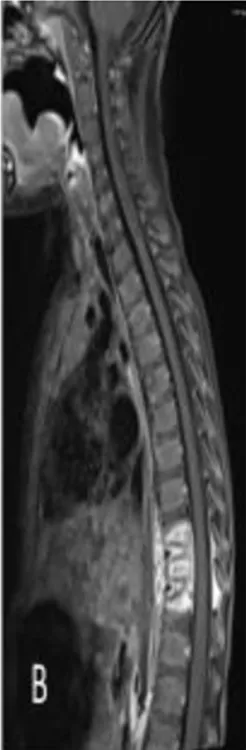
Sagittal. Fat-saturated volumetric interpolated breath-hold examination (VIBE) postcontrast magnetic resonance imagery (MRI) images of the thoracic spine demonstrate multilevel thoracic osteomyelitis and discitis with associated epidural and paravertebral abscesses.
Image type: radiology (mri)